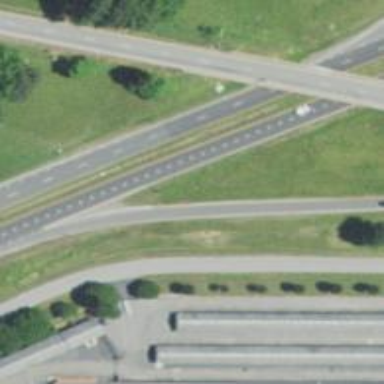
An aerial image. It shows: Trunk link highway with asphalt surface.